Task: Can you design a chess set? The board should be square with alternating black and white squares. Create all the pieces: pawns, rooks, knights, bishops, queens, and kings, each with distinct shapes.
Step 2023:
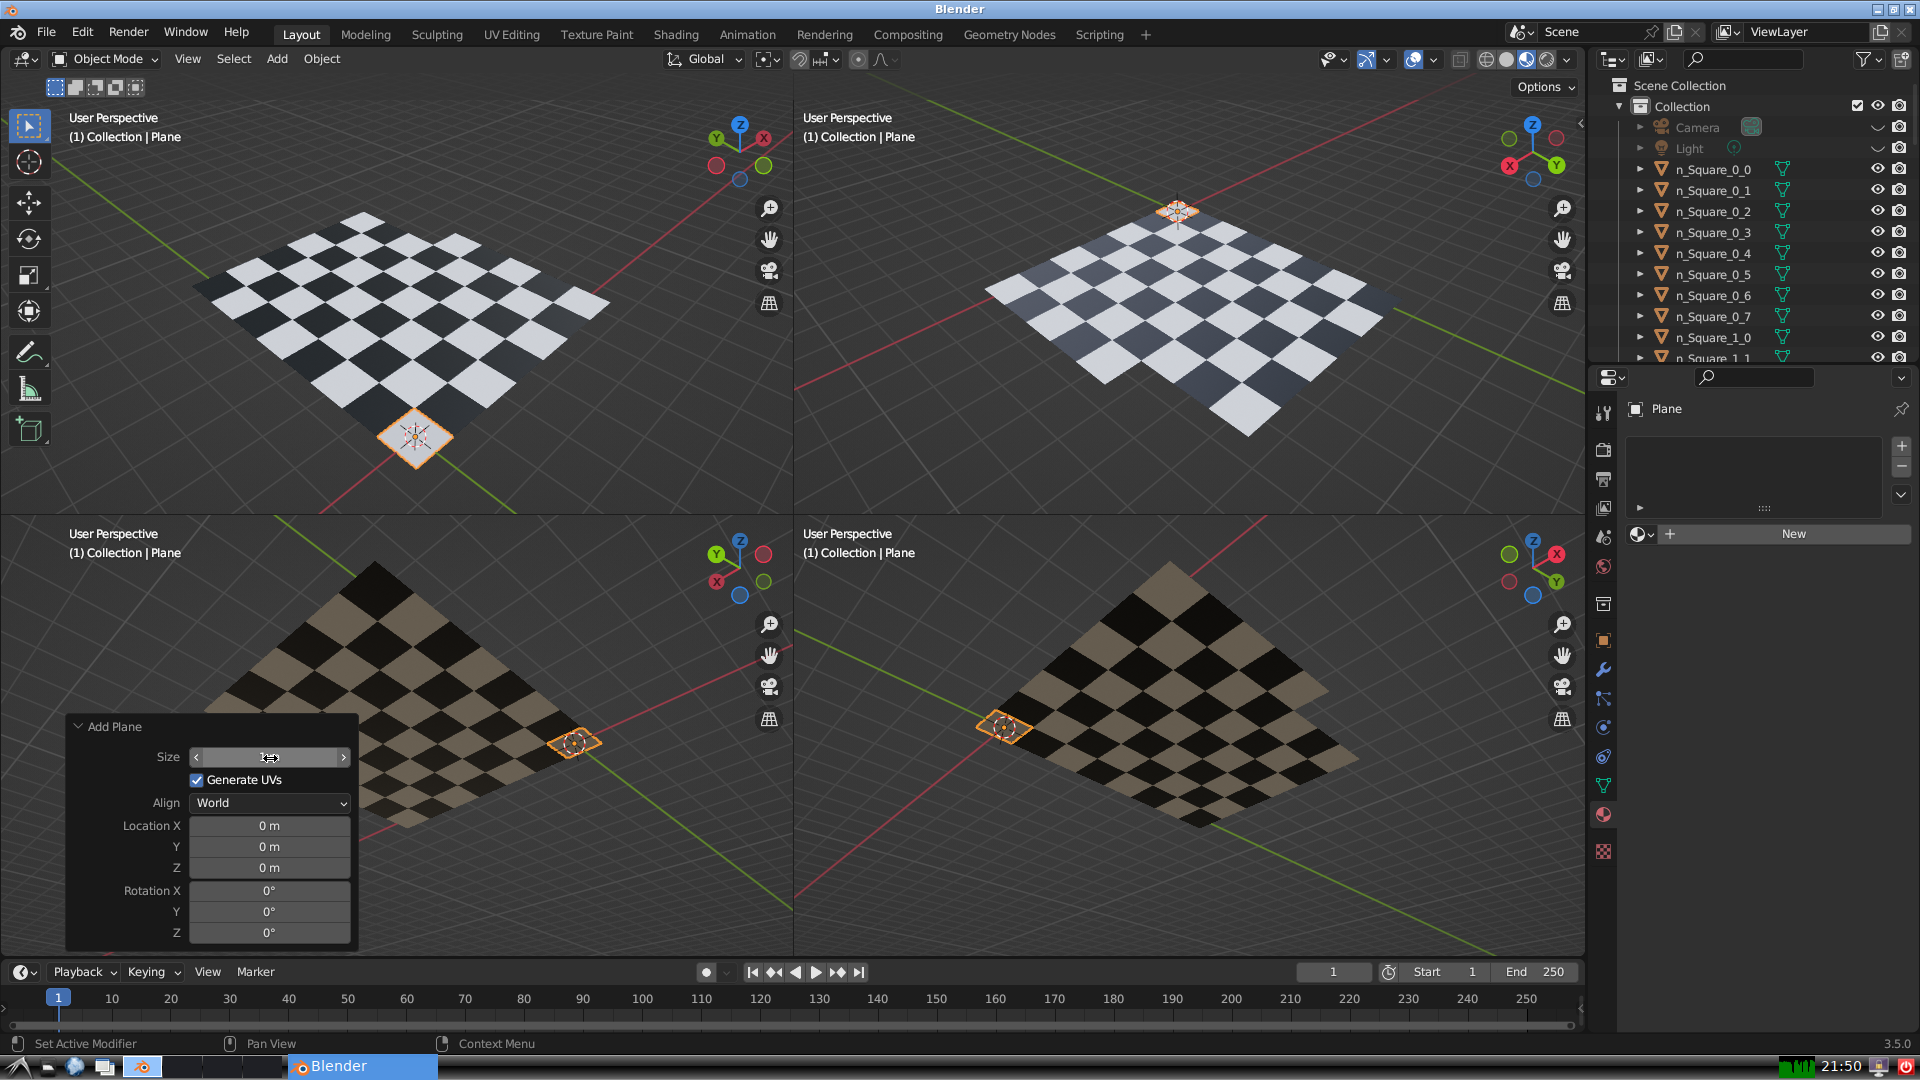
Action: {"mouse_move": [960, 540]}